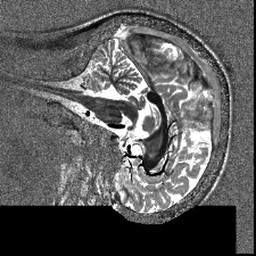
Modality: T1map
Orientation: sagittal
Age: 24
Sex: male